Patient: sex M, age 50
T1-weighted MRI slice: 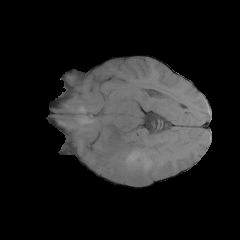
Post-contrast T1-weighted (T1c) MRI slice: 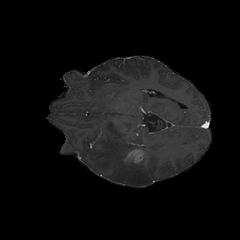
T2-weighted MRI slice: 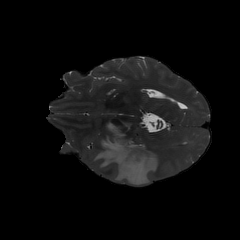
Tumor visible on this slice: yes
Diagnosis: Glioblastoma, IDH-wildtype
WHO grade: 4